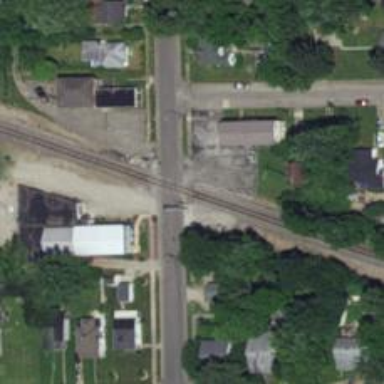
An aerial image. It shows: Railway crossing.